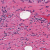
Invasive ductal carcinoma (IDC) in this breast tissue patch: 0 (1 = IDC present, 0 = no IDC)